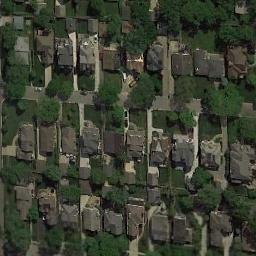
Label: residential